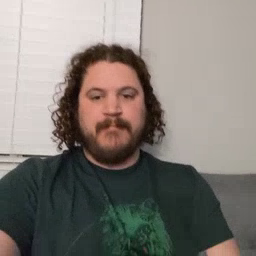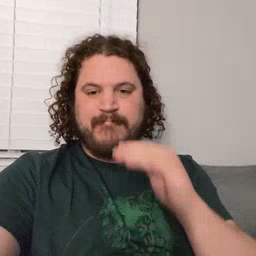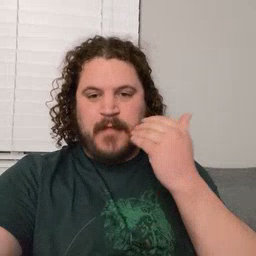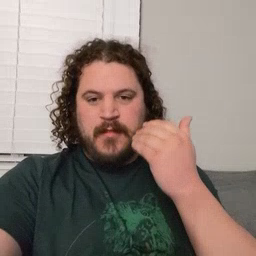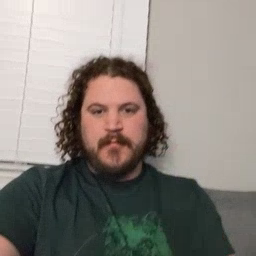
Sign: smile